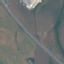
Land use / land cover class: Highway